Question: EDIT: I'm adding a <URL> of the actual errors, as a proof that this is what happens.

Note, that the $post_id and $id properties are undefined, because the parent 'Y_CF' class has a magic '__get()' method, but again - it's not available in the child class.
---
I've had a bunch of issues already(including one, where PHP would pretty much just ignore a portion of an included file, even if I threw a bunch of random characters in there, which should cause a fatal error), but I'm finally down to a single issue:
I have two classes - a parent and a main class.
The parent class is abstract and has a factory method that returns different child classes, based on parameters passed to it.
The odd thing happens, with of the child classes - it doesn't have the methods of the parent class. I'm posting only the relevant pieces of code
'''
abstract class Y_CF {
// even if "public", it doesn't work
protected function parse_attributes( $attributes, $core_atts = array() ) {
$this->__settings['attributes'] = wp_parse_args( $core_atts, $attributes );
}
}
class Y_CF_Text extends Y_CF {
public function __construct( $settings ) {
parent::__construct( $settings );
// This is false
var_dump( method_exists( $this, 'parse_attributes' ) );
$this->parse_attributes( $this->attributes, array(
'id' => "Y_field_{$this->id}",
'class' => esc_attr( 'yotta-text-input ' . $this->class ),
'type' => ! empty( $this->attributes['type'] ) ? $this->attributes['type'] : 'text',
'value' => $this->format_value( $this->value ),
'name' => $this->gen_name(),
) );
}
}
'''
As you can see, my main class is 'Y_CF' and I'm extending it with 'Y_CF_Text'.
Note, that I've tried this code on my local server(ubuntu 14) and it works just fine(as it should).
I'm suspecting that the problem is somewhere in the server configuration, but I don't have any clue where.
What I did so far:
- - - -
All of those had no effect whatsoever.
I've also looked all over the internet and couldn't find anything that remotely mimics my situation.
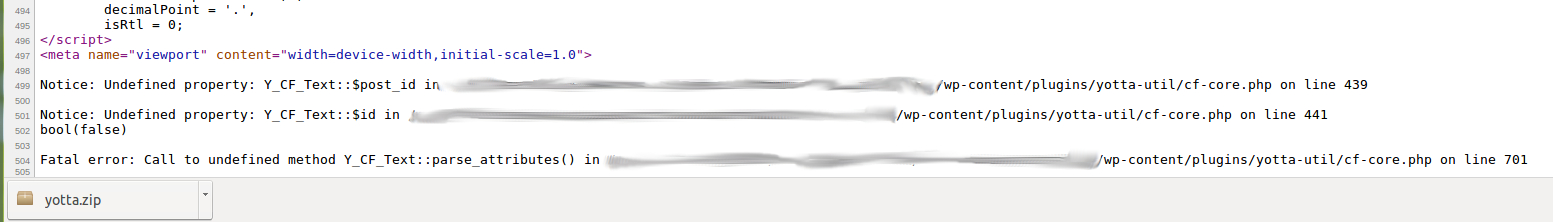
Answer: Well, I feel very unlucky now :)
As a final resort, I started putting each of the classes in their own file. I got to the main class and I suddenly got the following error:
'<b>Parse error</b>: syntax error, unexpected end of file in <b>/path/to/site/wp-content/plugins/yotta-util/lib/class-y-cf.php</b> on line <b>291</b><br />'
I was like WHAT?! So, I started going through the whole file and I finally pin-pointed the issue to a single method of the class. When I scrolled to the end of the method, I saw this:
'''
{some javascript code}
</script>
<?
'''
Notice the missing "php" part after the question mark - that's where all of those issues were coming from. A single opening tag mistyped.
Now, I don't usually use the short tags, but I guess most servers are already configured to handle them properly, so I never got a single problem. But the server I'm working on right now has them turned off.
Somehow, instead of triggering a fatal error or anything at all, this only caused the described puzzling mess.
So in the end - it was just a single typo that caused me to bang my head around for at least 6 hours.